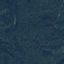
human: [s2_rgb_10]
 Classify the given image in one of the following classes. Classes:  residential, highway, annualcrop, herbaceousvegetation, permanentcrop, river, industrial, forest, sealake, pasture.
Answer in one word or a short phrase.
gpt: Forest